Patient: sex M, age 61
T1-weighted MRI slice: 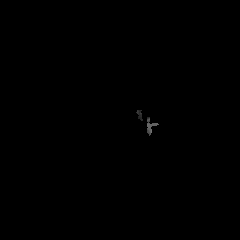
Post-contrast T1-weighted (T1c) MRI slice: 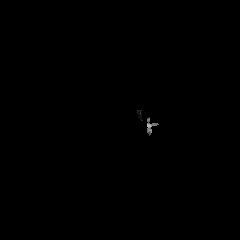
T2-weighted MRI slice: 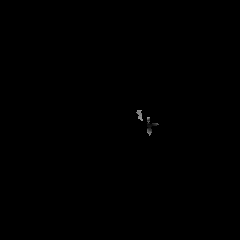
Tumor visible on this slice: no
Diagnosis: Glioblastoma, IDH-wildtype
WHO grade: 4